Field crop: maize
Growth stage: 2
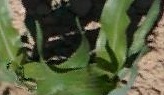
Species: maize